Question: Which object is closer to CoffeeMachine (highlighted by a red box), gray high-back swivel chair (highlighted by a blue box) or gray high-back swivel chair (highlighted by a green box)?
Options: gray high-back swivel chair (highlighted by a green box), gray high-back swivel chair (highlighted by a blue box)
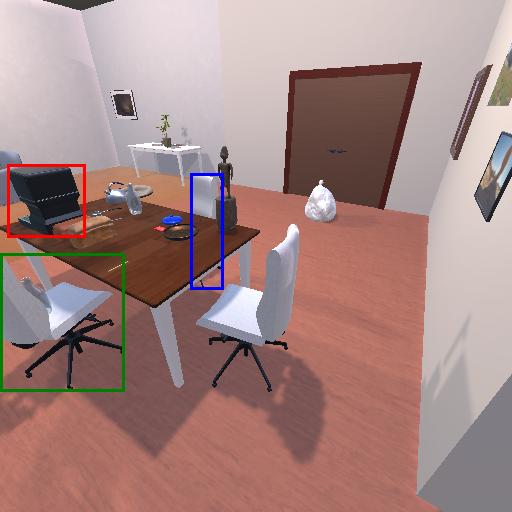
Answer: gray high-back swivel chair (highlighted by a green box)